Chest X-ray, PA view. Patient: 55 years old, sex F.
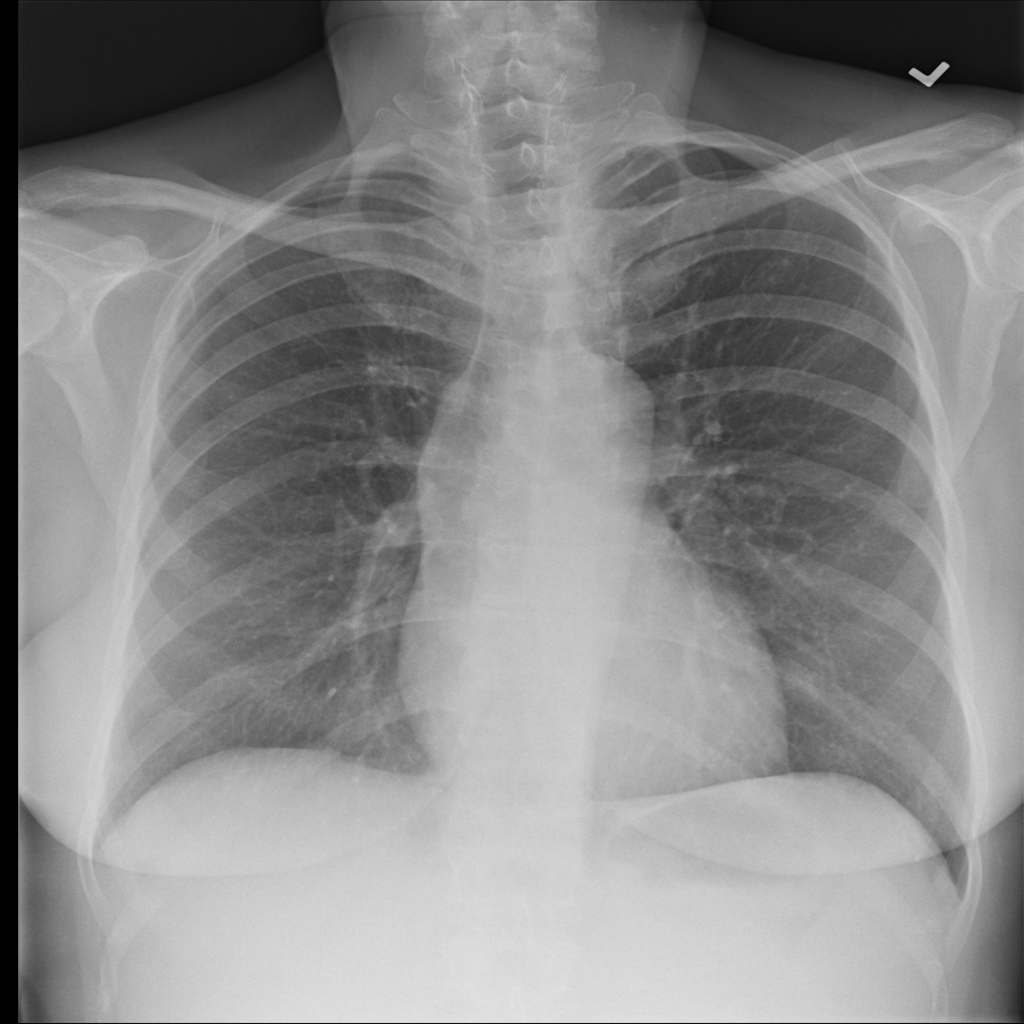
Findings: No Finding